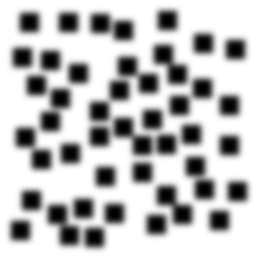
Squares: 48
Triangles: 0
Stars: 0
Total shapes: 48